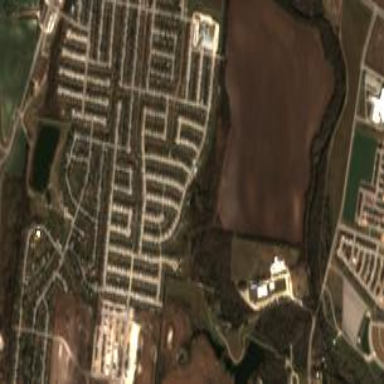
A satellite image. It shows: Residential area composed of single-family homes.